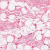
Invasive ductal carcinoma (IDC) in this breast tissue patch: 0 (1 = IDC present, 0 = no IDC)